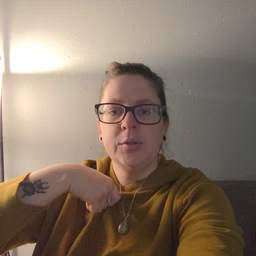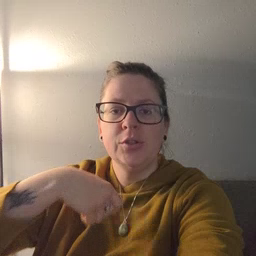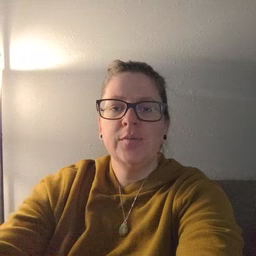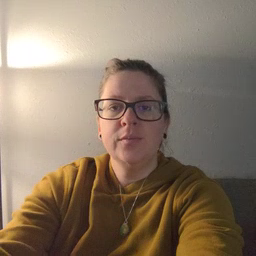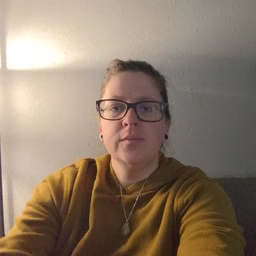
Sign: zipper